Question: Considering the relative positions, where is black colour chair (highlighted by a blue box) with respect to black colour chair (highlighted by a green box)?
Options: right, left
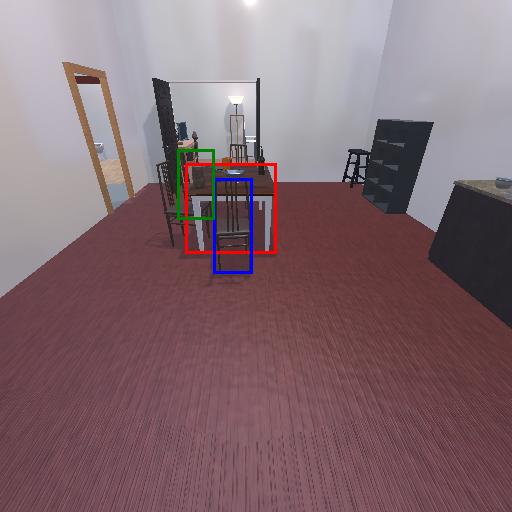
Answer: right